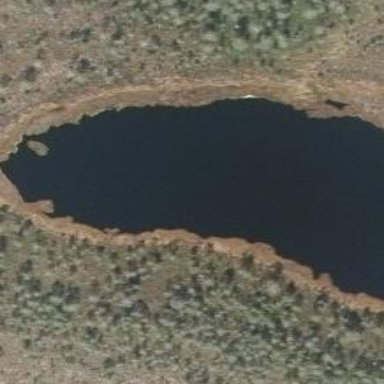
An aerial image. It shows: Lake with natural water.